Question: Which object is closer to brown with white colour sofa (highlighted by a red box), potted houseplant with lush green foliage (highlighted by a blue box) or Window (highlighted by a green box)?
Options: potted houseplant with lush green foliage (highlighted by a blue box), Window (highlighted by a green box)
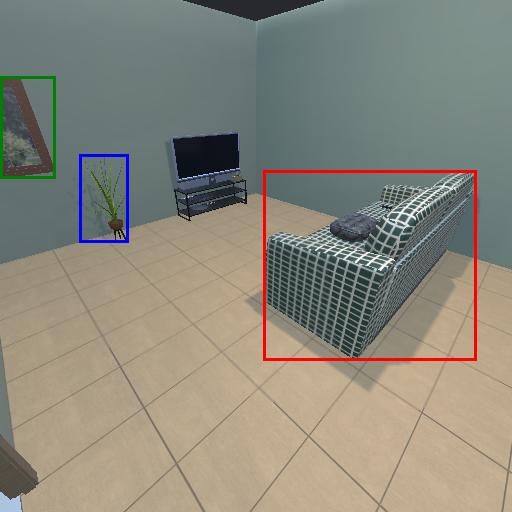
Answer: potted houseplant with lush green foliage (highlighted by a blue box)